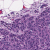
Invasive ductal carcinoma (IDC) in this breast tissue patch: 1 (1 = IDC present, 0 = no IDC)